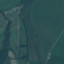
Land use / land cover class: Pasture